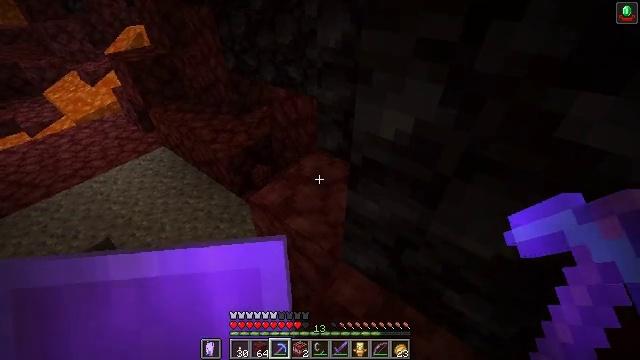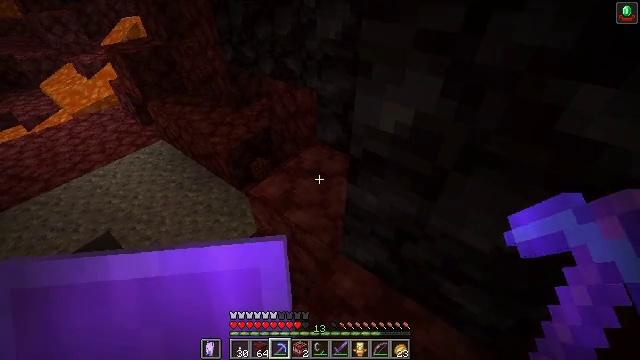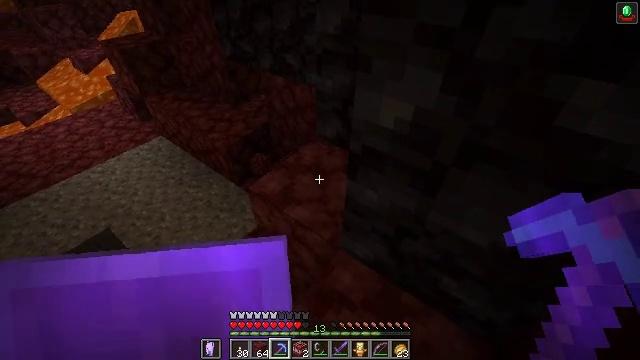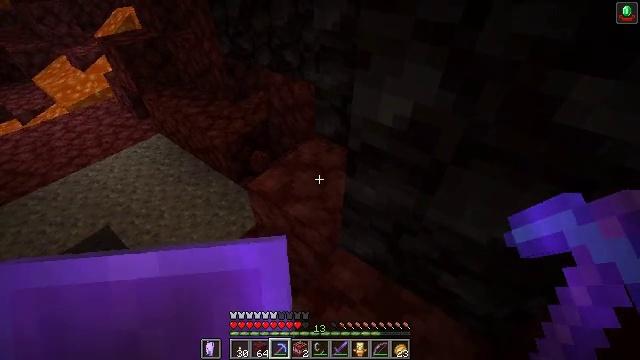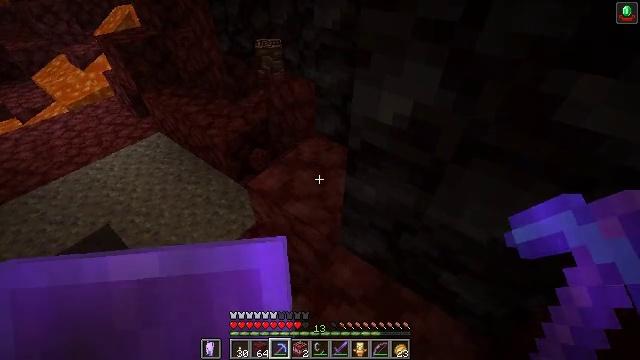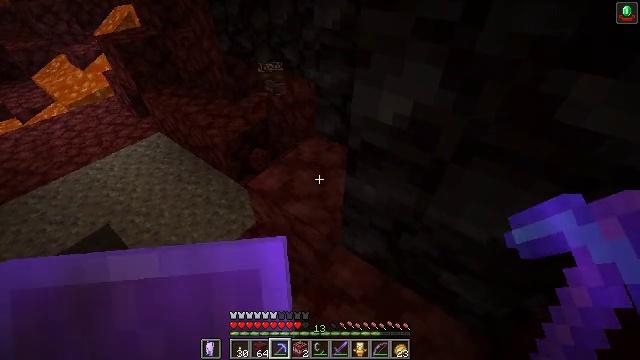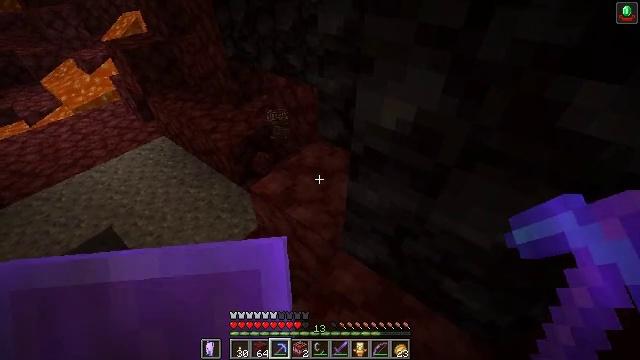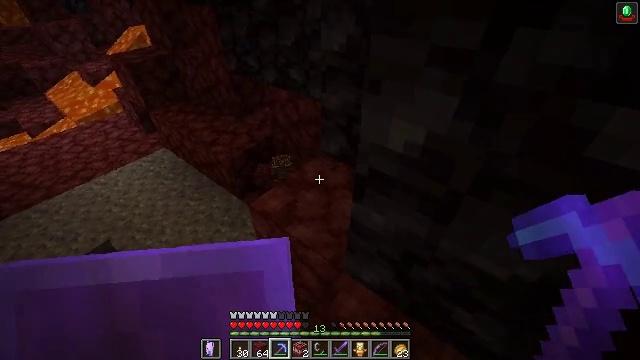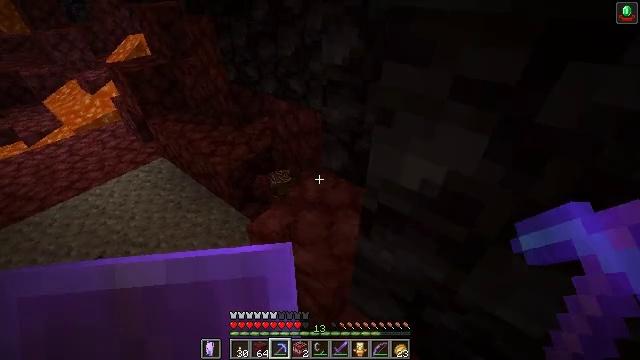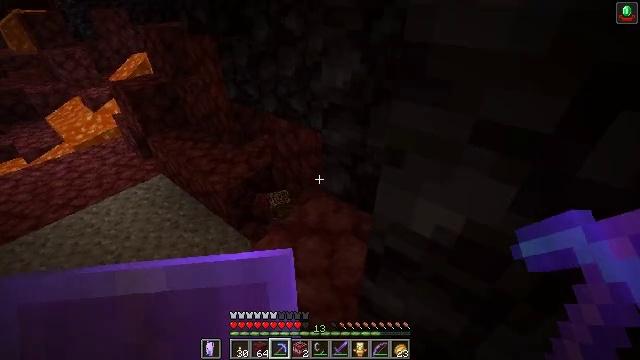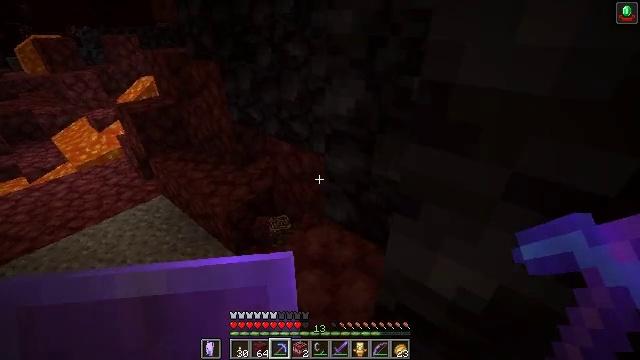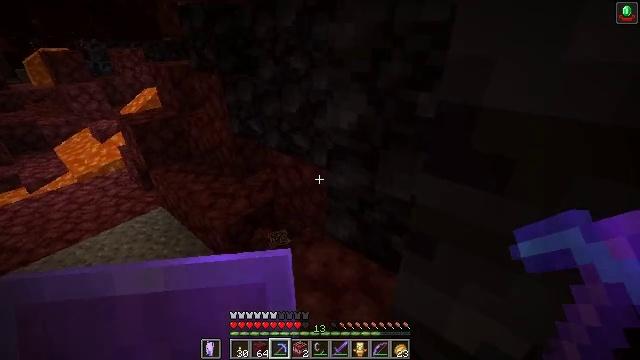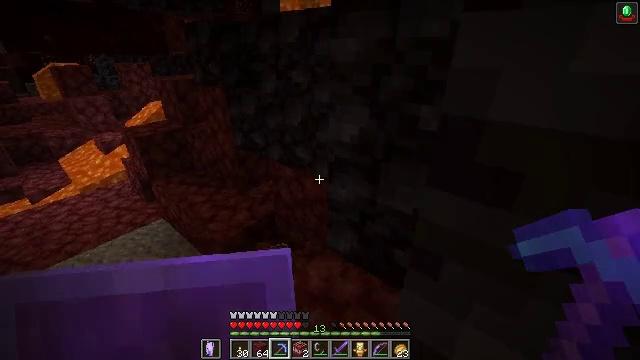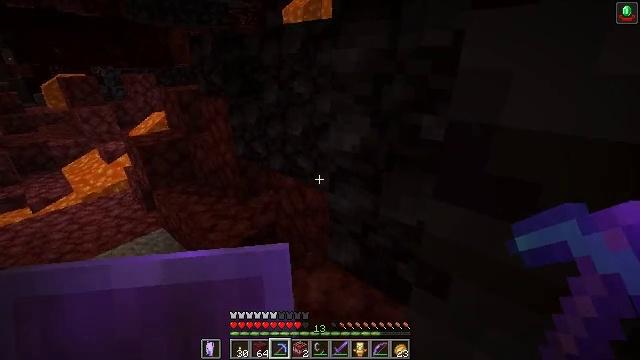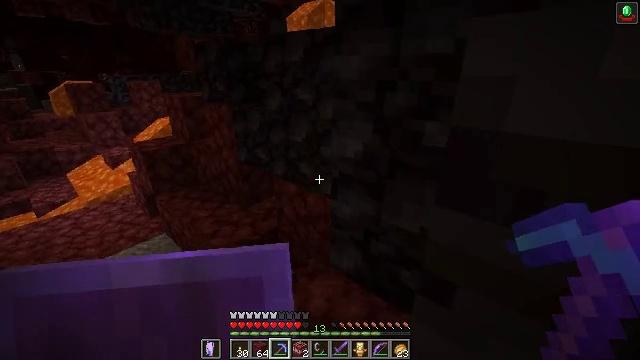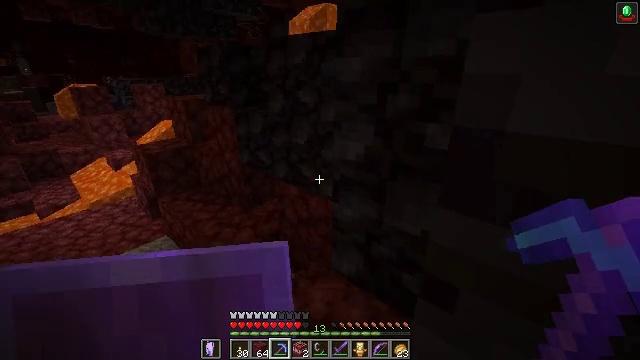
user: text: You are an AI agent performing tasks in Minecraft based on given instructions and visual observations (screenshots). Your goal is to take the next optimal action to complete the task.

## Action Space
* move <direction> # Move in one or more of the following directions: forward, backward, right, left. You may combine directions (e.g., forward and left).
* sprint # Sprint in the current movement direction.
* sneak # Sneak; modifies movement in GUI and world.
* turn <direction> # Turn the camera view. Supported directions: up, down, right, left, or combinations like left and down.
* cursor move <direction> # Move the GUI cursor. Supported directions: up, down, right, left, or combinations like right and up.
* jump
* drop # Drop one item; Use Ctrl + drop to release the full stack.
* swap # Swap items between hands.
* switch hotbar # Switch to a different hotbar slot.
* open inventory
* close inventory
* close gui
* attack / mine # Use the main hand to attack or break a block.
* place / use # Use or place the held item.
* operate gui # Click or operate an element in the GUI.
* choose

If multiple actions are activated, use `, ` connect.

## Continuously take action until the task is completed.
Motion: motion action
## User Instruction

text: Use a strong pickaxe to gather ancient debris.
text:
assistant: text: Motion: turn down
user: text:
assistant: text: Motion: no_op
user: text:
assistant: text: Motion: no_op
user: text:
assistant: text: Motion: no_op
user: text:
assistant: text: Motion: no_op
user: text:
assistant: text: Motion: turn up
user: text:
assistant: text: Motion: move forward, turn up
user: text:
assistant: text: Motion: move forward, turn up
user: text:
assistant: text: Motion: move forward, turn up
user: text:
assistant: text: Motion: turn up
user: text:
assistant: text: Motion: turn up
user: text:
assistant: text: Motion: turn up
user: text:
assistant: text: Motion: turn up
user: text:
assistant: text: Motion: turn up
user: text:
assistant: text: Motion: no_op
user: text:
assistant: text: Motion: turn left and up
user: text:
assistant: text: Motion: turn left and up
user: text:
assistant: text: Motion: no_op
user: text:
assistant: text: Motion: no_op
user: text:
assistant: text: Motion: no_op
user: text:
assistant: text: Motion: no_op
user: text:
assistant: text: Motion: no_op
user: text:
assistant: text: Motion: no_op
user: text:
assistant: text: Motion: move forward
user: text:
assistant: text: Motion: move forward, turn right and down
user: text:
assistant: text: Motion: move forward, turn right and down
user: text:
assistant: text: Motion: move forward, turn right and down
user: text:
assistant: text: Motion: move forward, turn right and down
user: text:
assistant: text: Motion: move forward, turn down
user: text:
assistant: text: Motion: turn down